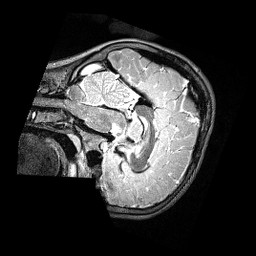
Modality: T2w
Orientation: sagittal
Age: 11
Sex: male
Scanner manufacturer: siemens
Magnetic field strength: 3 T
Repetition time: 3.2 s
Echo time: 0.479 s